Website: apple
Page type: customer-info-address
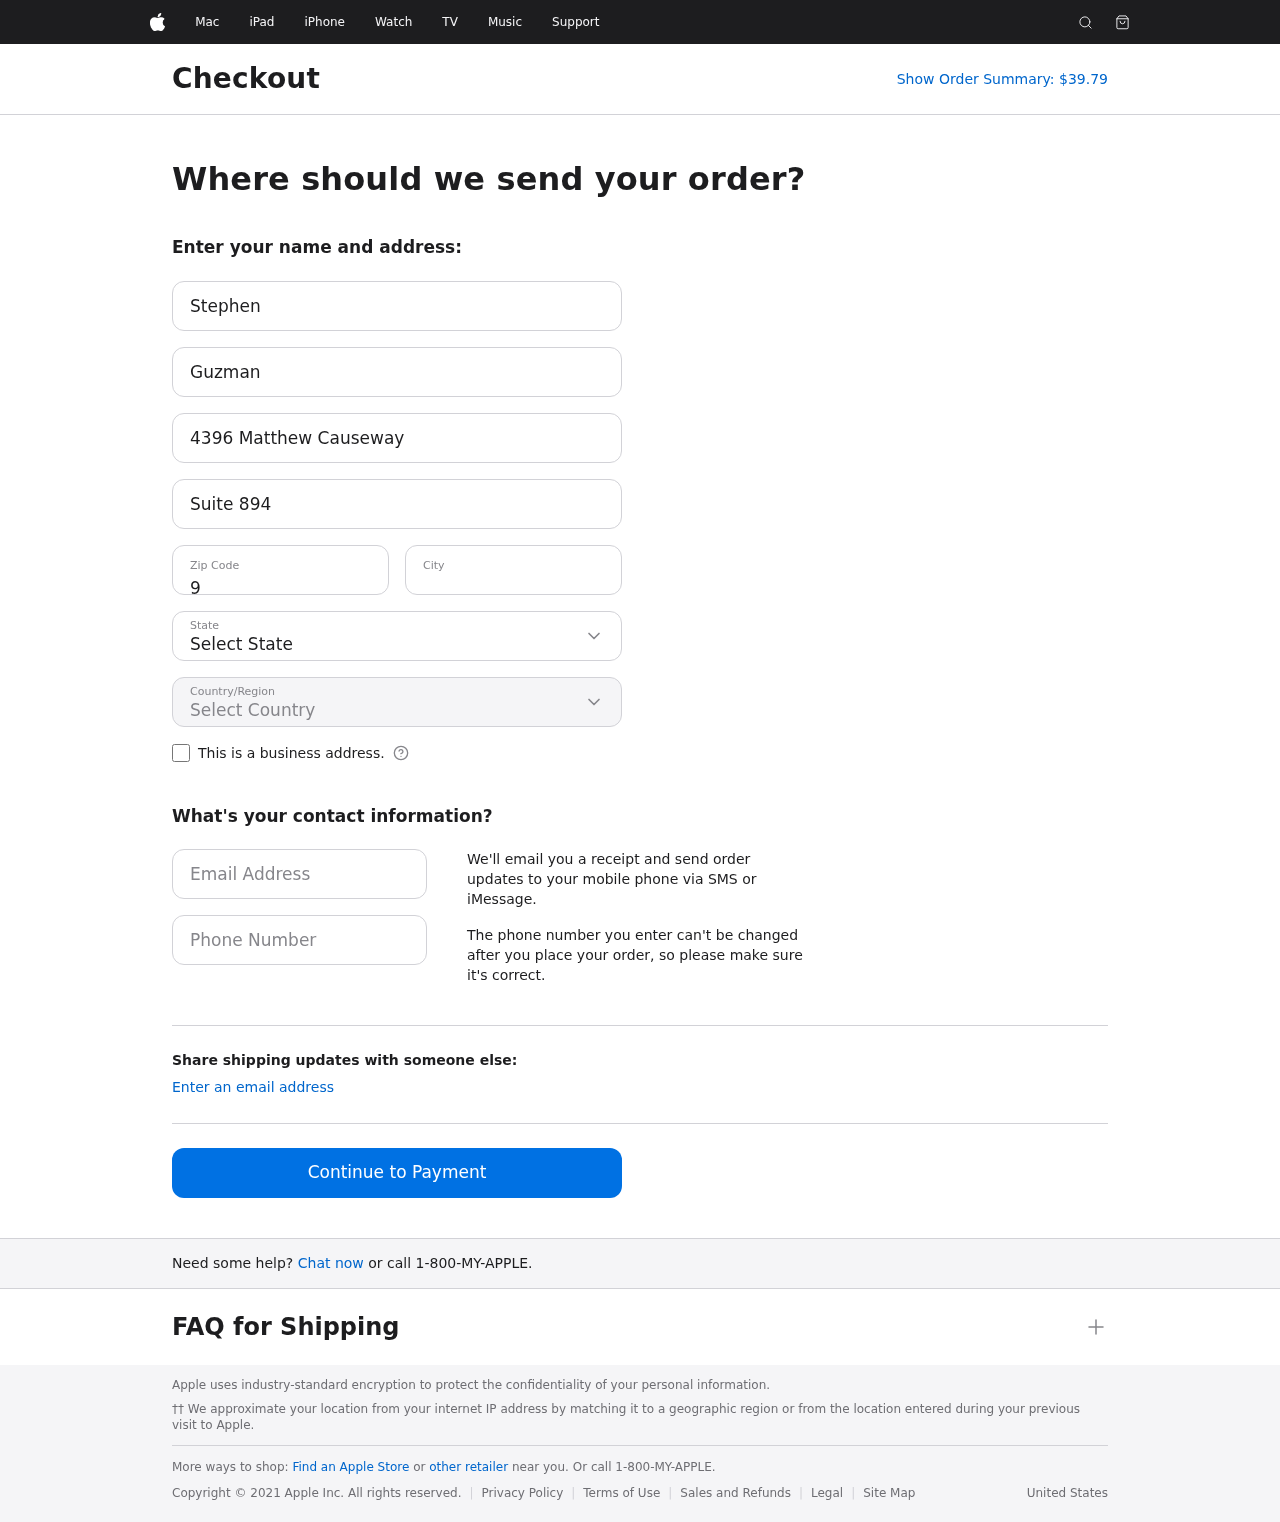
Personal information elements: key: PII_CITY
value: West Georgemouth
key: PII_COUNTRY
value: United States
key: PII_EMAIL
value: stephen_guzman@hotmail.com
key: PII_FIRSTNAME
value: Stephen
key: PII_LASTNAME
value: Guzman
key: PII_PHONE
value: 2509486391
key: PII_POSTCODE
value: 95428
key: PII_STATE
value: Delaware
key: PII_STREET
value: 4396 Matthew Causeway
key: PII_STREET2
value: Suite 894
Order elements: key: ORDER_TOTAL
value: Show Order Summary: $39.79